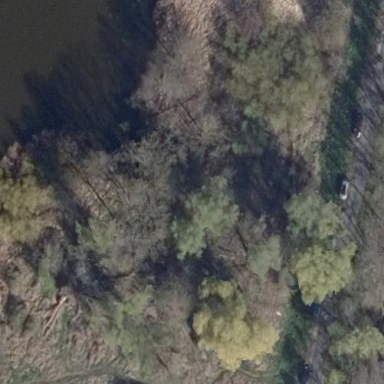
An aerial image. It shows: Swamp in wetland area.